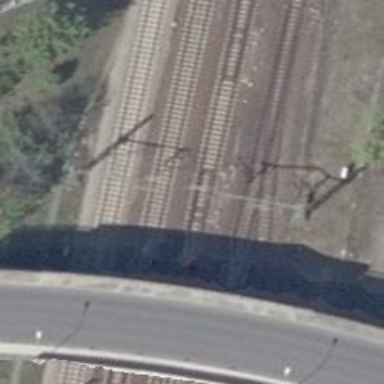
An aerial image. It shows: Railway switch with the turnout on the left side.